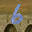
Label: 6